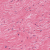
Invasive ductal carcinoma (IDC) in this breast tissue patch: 0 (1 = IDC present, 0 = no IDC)